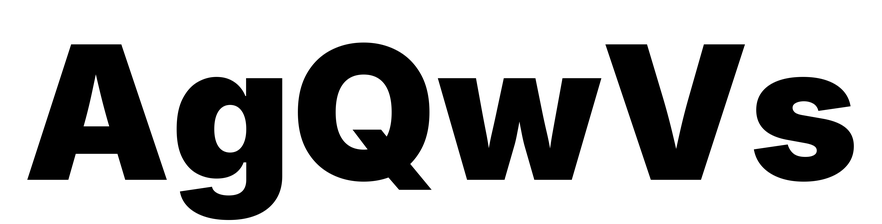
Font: Inter_Black